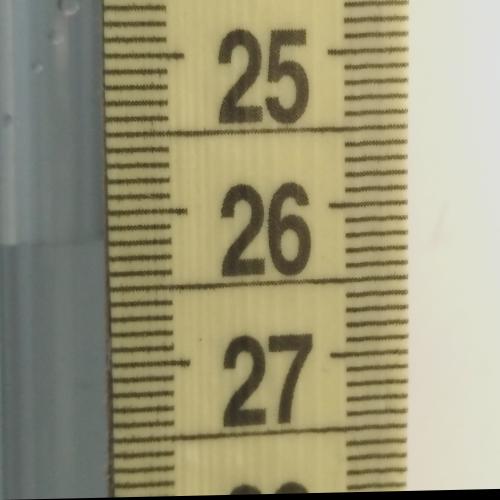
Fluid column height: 26.2 cm